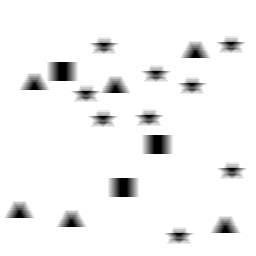
Squares: 3
Triangles: 6
Stars: 9
Total shapes: 18